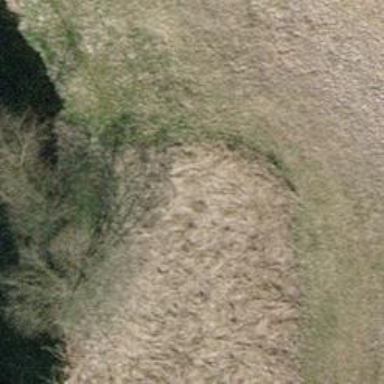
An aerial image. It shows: Path covered with grass.